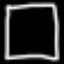
Label: square